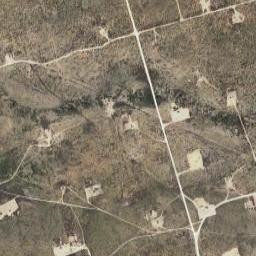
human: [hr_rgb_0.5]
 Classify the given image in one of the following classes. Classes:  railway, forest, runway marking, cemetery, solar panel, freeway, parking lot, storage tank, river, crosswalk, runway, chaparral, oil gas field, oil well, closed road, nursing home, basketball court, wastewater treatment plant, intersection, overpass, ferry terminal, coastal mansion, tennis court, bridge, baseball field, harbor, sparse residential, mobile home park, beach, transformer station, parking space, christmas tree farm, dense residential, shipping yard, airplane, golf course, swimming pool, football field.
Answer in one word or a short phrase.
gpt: oil gas field